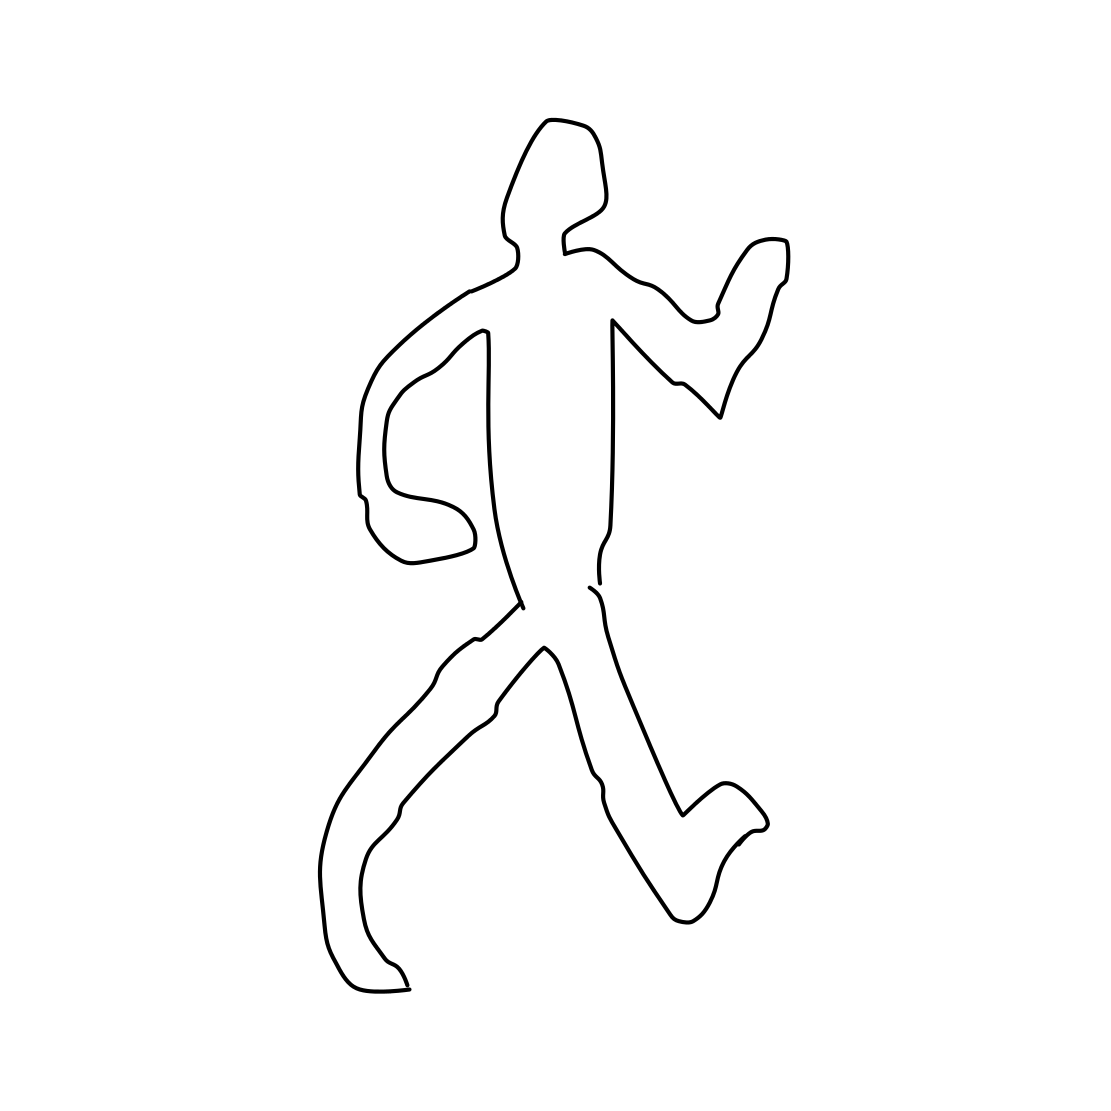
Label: person walking